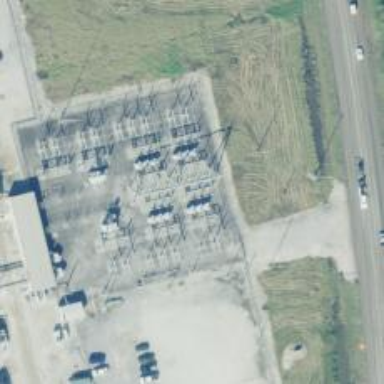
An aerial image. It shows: Switch used for power control.